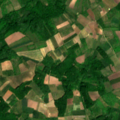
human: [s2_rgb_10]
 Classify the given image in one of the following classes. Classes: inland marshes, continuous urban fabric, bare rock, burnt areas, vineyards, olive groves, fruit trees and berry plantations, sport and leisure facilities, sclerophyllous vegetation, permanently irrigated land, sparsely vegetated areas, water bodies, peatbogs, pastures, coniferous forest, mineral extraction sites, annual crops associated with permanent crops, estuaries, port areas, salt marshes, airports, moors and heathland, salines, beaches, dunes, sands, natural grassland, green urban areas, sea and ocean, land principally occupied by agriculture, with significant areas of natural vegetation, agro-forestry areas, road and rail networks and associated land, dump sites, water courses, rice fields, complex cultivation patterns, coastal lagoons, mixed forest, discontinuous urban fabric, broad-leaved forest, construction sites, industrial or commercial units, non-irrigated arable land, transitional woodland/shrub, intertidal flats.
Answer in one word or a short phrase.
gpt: complex cultivation patterns, land principally occupied by agriculture, with significant areas of natural vegetation, broad-leaved forest